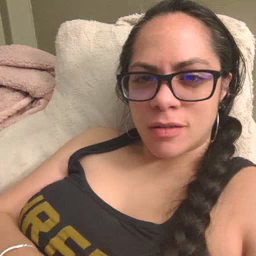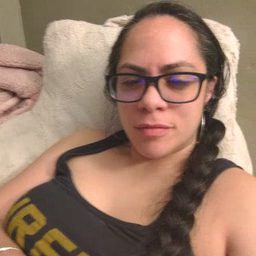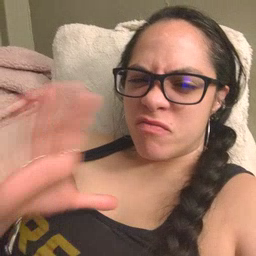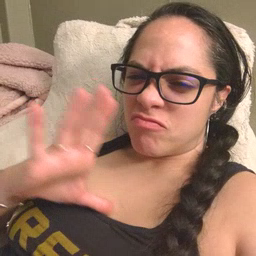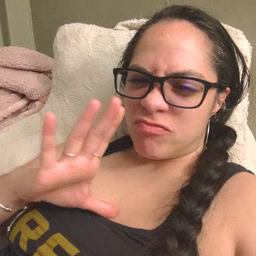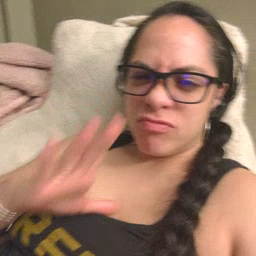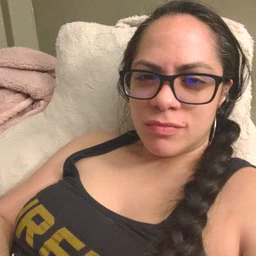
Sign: fine